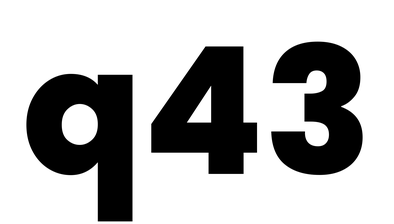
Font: Poppins-ExtraBold